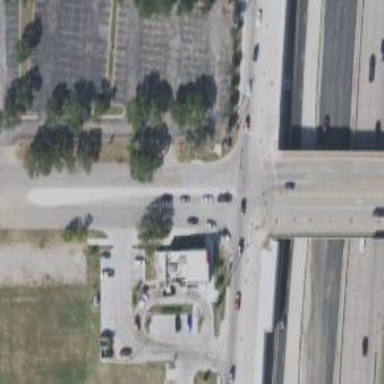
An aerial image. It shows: Secondary road with separate sidewalk. There is also frontage road.